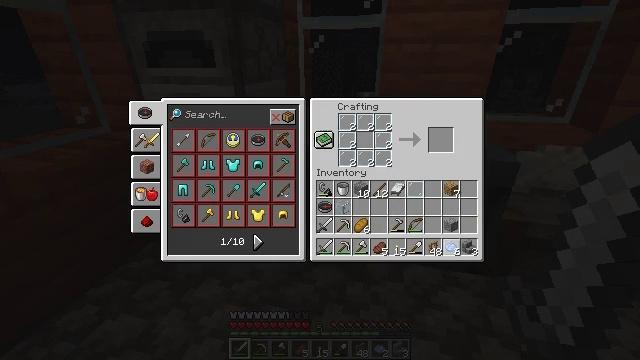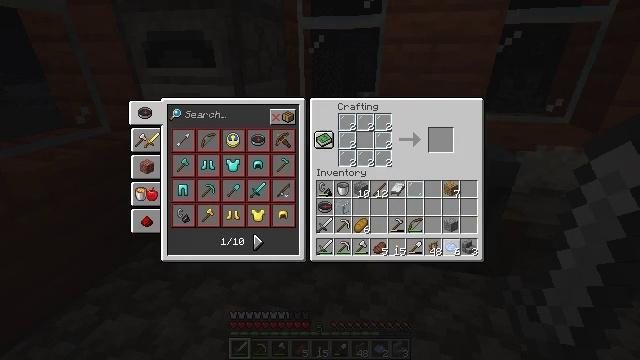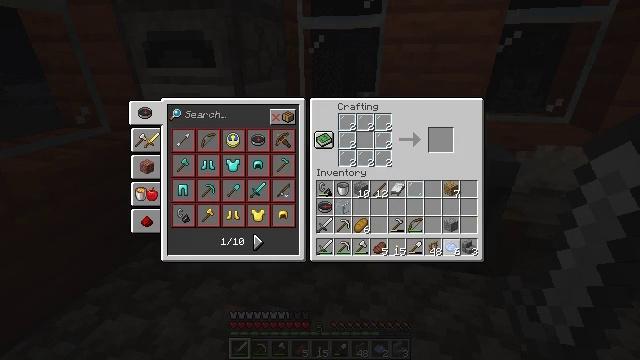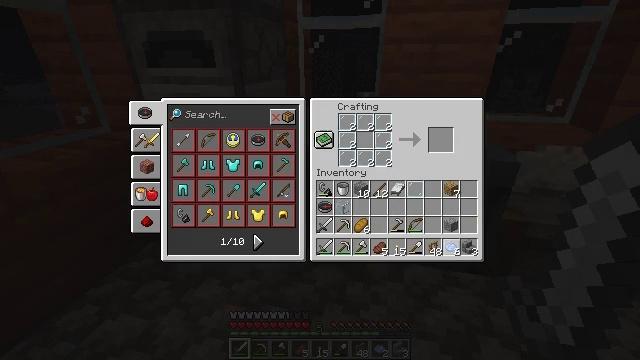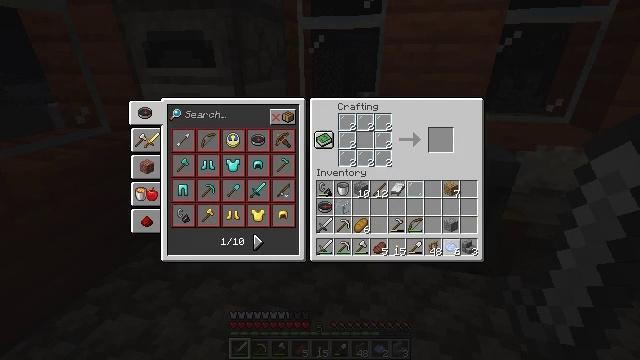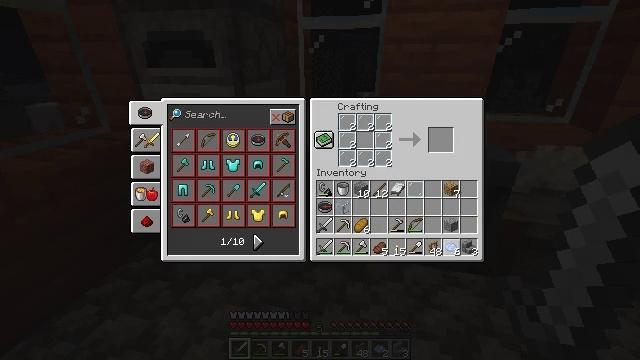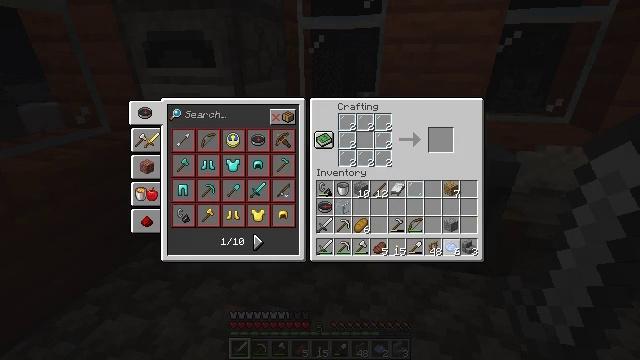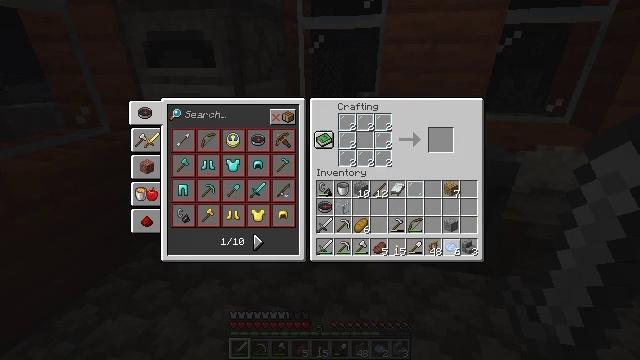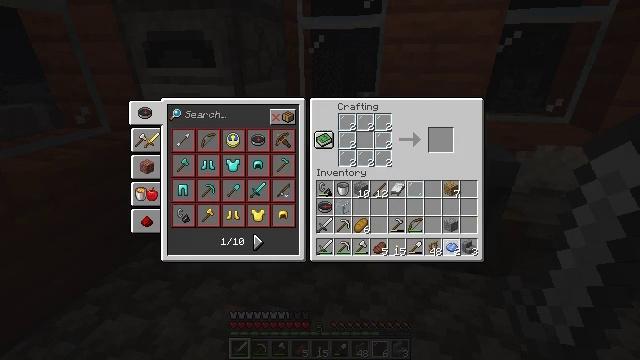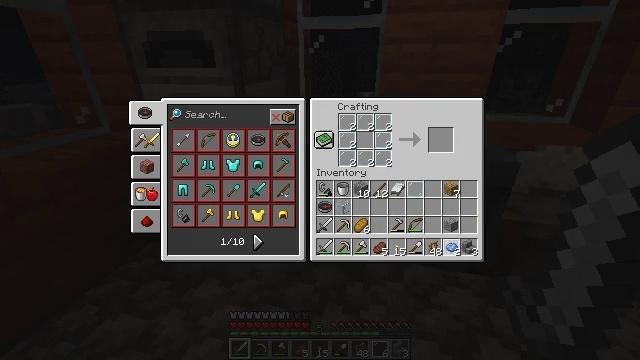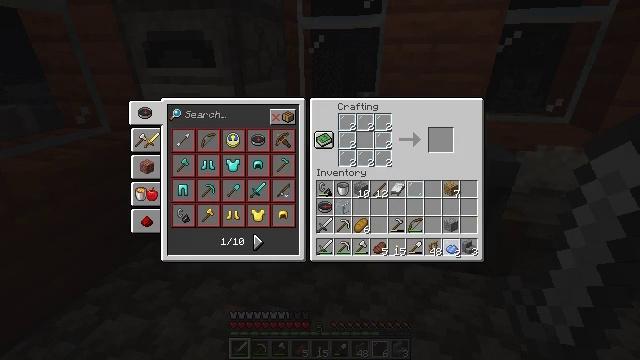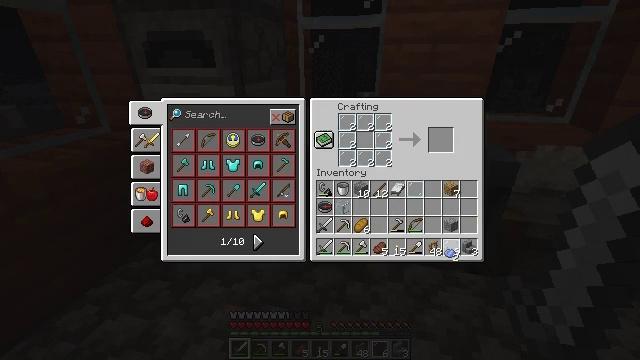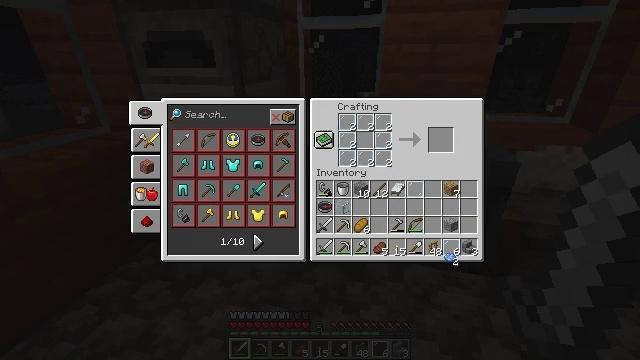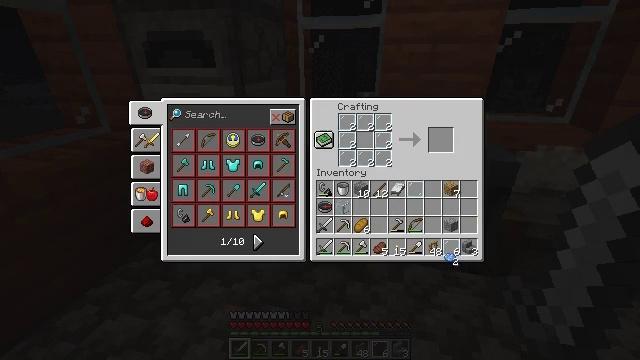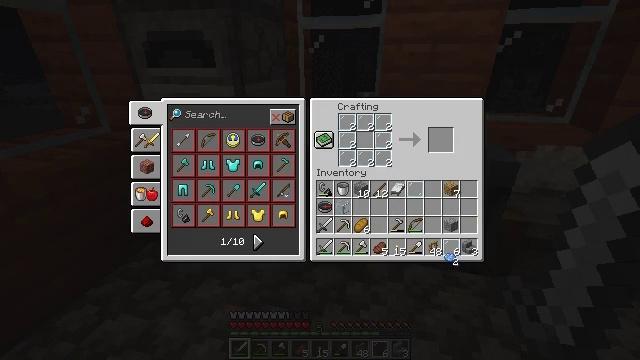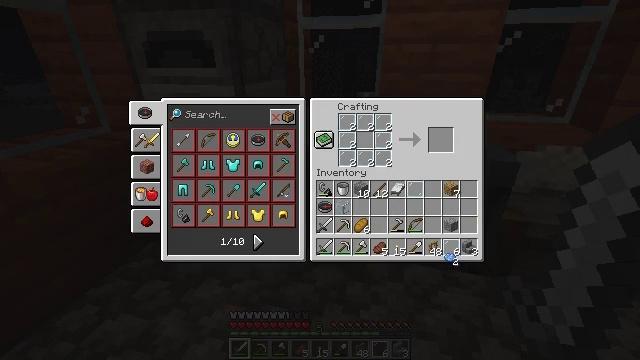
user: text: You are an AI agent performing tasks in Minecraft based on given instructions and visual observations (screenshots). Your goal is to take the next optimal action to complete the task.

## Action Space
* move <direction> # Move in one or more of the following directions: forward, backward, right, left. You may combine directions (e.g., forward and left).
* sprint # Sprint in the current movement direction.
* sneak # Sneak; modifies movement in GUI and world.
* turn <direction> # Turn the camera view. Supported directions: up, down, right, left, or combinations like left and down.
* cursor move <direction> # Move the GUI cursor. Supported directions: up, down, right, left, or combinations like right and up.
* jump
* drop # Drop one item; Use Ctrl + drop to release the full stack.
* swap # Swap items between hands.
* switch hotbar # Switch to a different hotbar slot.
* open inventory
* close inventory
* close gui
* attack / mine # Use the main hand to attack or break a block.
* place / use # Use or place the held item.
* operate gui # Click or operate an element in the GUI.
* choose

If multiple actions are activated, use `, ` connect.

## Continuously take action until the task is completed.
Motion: motion action
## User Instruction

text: craft item light blue stained glass pane
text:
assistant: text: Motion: no_op
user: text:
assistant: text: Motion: no_op
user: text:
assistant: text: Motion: no_op
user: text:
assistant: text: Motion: no_op
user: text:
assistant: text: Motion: attack / mine
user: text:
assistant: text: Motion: attack / mine
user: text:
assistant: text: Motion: attack / mine
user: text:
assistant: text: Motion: no_op
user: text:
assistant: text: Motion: no_op
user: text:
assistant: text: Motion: no_op
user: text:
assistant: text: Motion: no_op
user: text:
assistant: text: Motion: no_op
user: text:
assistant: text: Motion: no_op
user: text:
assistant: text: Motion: no_op
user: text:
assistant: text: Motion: no_op
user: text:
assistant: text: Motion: no_op
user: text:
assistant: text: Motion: turn up
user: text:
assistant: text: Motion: turn up
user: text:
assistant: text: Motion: turn left and up
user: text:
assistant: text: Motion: turn left and up
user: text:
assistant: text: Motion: turn left and up
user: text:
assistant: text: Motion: turn left and up
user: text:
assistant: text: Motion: no_op
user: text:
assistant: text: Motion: no_op
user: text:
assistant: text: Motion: no_op
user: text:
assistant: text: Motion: no_op
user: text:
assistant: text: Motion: turn left
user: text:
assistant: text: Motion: turn left
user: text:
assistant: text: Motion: no_op
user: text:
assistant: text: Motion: no_op